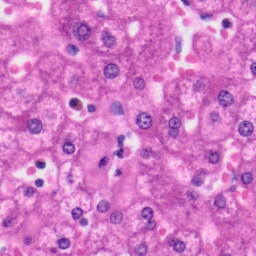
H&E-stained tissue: Liver